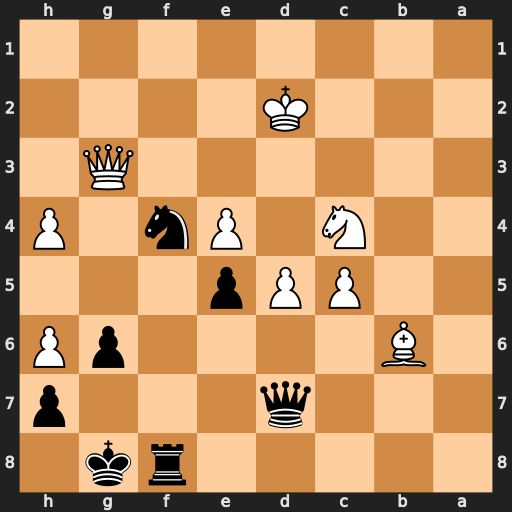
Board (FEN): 5rk1/3q3p/1B4pP/2PPp3/2N1Pn1P/6Q1/3K4/8
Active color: b
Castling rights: -
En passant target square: -
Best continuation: Qa4 Qc3 Nxd5 exd5 Qa2+ Nb2 Rf2+